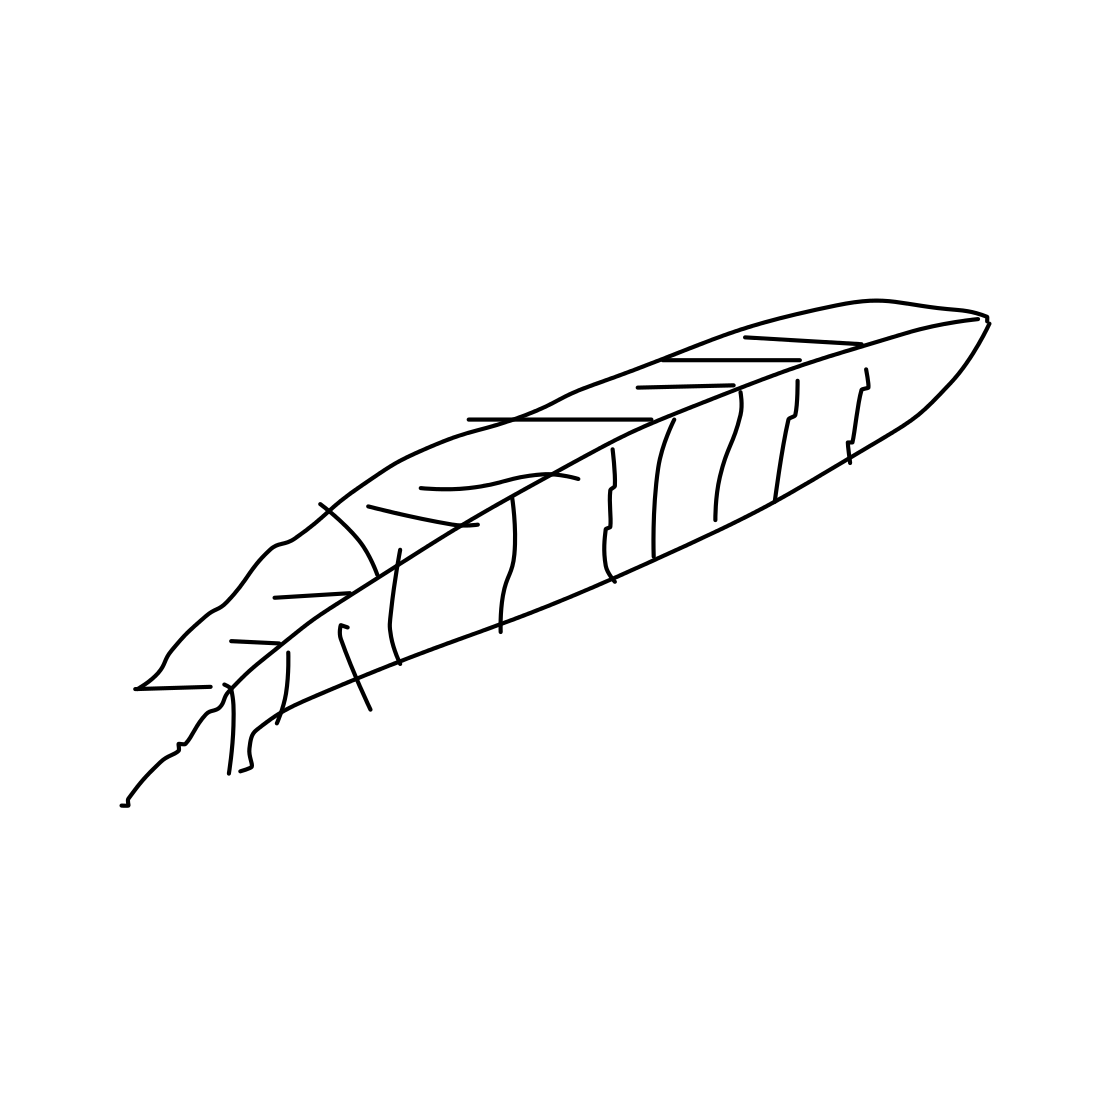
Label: feather